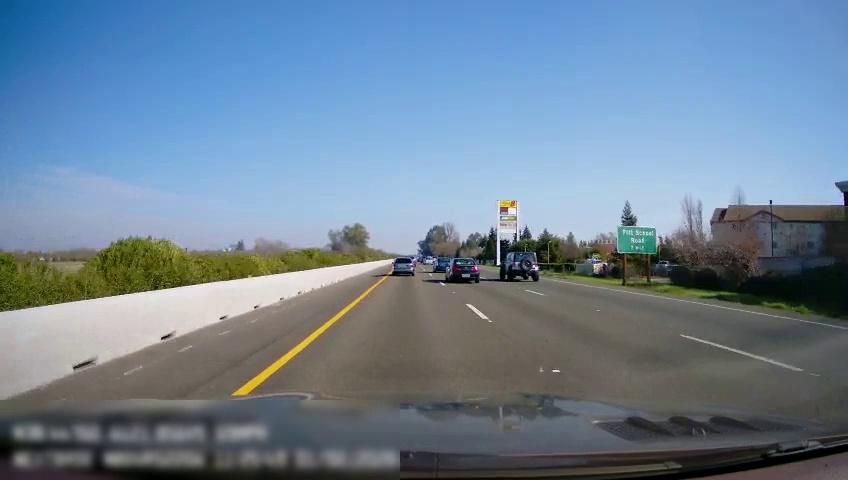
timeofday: Day
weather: Sunny
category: Drivable Space
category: Vehicles | SUV
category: Vehicles | SUV
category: Vehicles | SUV
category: Vehicles | SUV
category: Vehicles | Car
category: Lanes | Current Lane
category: Lanes | Current Lane
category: Lanes | Alternate Lane
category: Lanes | Alternate Lane
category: Traffic | Signs